Question: I have been dealing with QLPreviewController for the first time and running into an issue of navigation bar getting overlapped by status bar. Below are the steps I ran into this issue with:
1. Tap on UI to launch the QLPreviewController modally. This works fine here. I see nav bar and status bar properly aligned.
2. Tap inside the view loaded in QLPreviewController. Navigation bar is hidden.
3. Tap again inside the view loaded in QLPreviewController. Navigation bar is shown back with nav bar overlapped by status bar. Please see the attached screenshot.
Any idea what could be wrong here?
This is my code:
'''
QLPreviewController *aQLPreviewController = [[QLPreviewController alloc] init];
aQLPreviewController.dataSource = self;
aQLPreviewController.delegate = self;
[myViewController presentViewController:aQLPreviewController animated:YES completion:NULL];
'''
QLPreviewController delegate methods:
'''
- (NSInteger) numberOfPreviewItemsInPreviewController: (QLPreviewController *)iController {
return 1;
}
- (id <QLPreviewItem>) previewController: (QLPreviewController *) iController previewItemAtIndex: (NSInteger) iIndex {
if (iIndex == 0) {
return self.myURL;
} else {
return nil;
}
}
- (void)previewControllerDidDismiss:(QLPreviewController *)iController {
self.myURL = nil;
}
'''

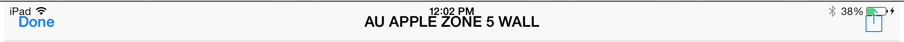
Answer: Got it fixed by adding a 'UIViewControllerBasedStatusBarAppearance' Boolean key in info.plist and assign value "NO".